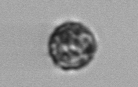
Label: coccolithophorid